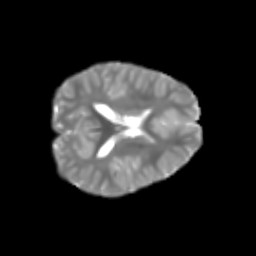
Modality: T2w
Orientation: axial
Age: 7
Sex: male
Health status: healthy